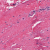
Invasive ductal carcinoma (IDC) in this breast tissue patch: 0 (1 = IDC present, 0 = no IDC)